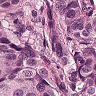
Metastatic tissue present: yes